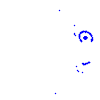
Particle: kaon